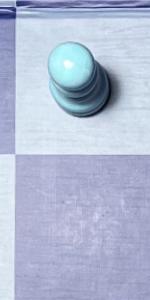
Label: Empty